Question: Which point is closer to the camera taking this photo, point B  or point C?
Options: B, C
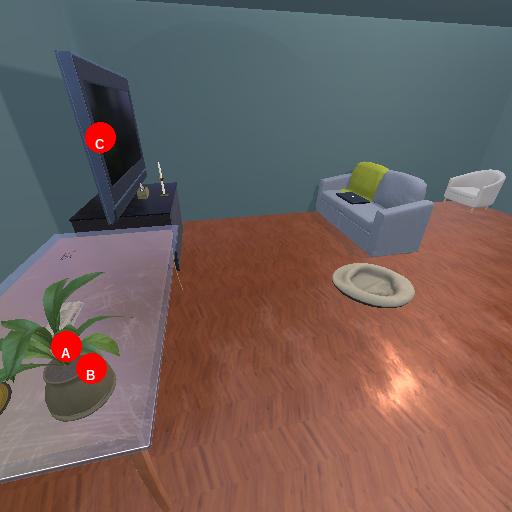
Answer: B